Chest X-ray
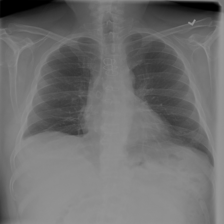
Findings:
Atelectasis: positive
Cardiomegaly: negative
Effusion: negative
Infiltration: negative
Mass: negative
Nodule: negative
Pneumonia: negative
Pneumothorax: negative
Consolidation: negative
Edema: negative
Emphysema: negative
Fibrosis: negative
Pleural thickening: negative
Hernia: negative